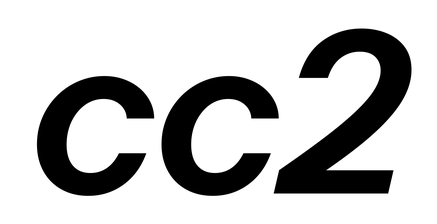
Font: InstrumentSans-Italic_SemiBold_Italic